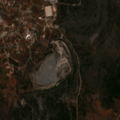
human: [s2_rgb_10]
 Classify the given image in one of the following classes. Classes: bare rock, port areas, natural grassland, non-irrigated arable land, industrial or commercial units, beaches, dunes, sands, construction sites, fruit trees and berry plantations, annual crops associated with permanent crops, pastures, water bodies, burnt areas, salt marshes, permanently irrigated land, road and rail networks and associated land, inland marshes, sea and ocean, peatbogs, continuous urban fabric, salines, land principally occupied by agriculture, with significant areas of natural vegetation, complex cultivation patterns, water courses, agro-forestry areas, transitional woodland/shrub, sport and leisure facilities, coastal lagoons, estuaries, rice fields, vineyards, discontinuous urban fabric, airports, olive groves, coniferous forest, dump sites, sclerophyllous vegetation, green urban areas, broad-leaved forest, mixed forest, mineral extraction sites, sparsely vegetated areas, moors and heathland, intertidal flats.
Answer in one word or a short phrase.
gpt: discontinuous urban fabric, olive groves, sclerophyllous vegetation